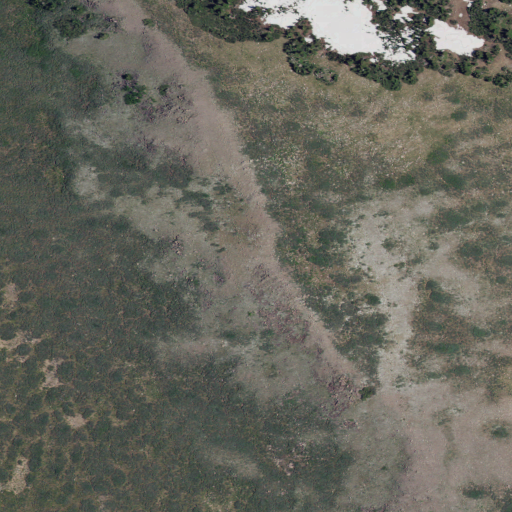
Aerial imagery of mountain in Idaho named South Putnam Mountain containing shrub and evergreen forest